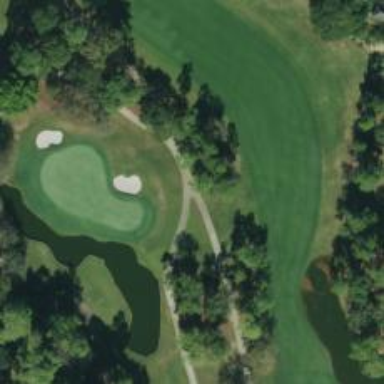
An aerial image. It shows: Pathway for golfing.